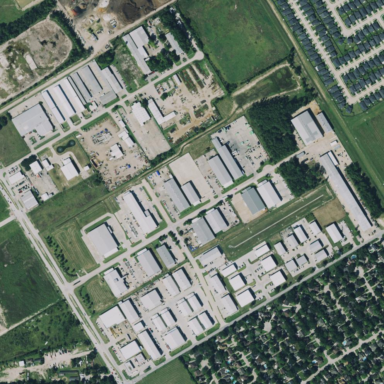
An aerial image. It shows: Industrial area.